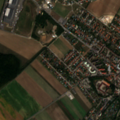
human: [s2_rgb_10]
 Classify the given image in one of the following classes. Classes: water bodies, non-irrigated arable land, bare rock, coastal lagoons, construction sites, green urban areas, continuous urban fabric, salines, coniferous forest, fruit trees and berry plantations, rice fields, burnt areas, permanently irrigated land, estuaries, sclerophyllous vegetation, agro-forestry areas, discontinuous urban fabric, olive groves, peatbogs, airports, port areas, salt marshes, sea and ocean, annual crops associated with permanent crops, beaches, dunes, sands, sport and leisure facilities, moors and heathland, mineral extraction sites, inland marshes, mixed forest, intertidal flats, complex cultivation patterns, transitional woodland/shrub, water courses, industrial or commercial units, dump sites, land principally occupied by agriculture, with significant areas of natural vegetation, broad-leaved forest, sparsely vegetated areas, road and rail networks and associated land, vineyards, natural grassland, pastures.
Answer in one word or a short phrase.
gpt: discontinuous urban fabric, non-irrigated arable land, broad-leaved forest